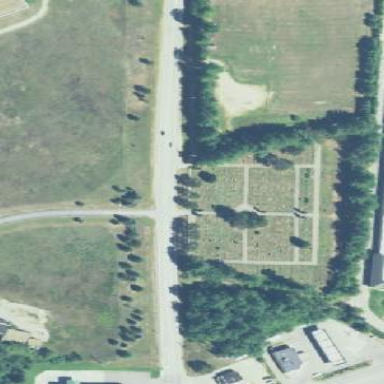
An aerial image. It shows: Cemetery.